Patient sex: F
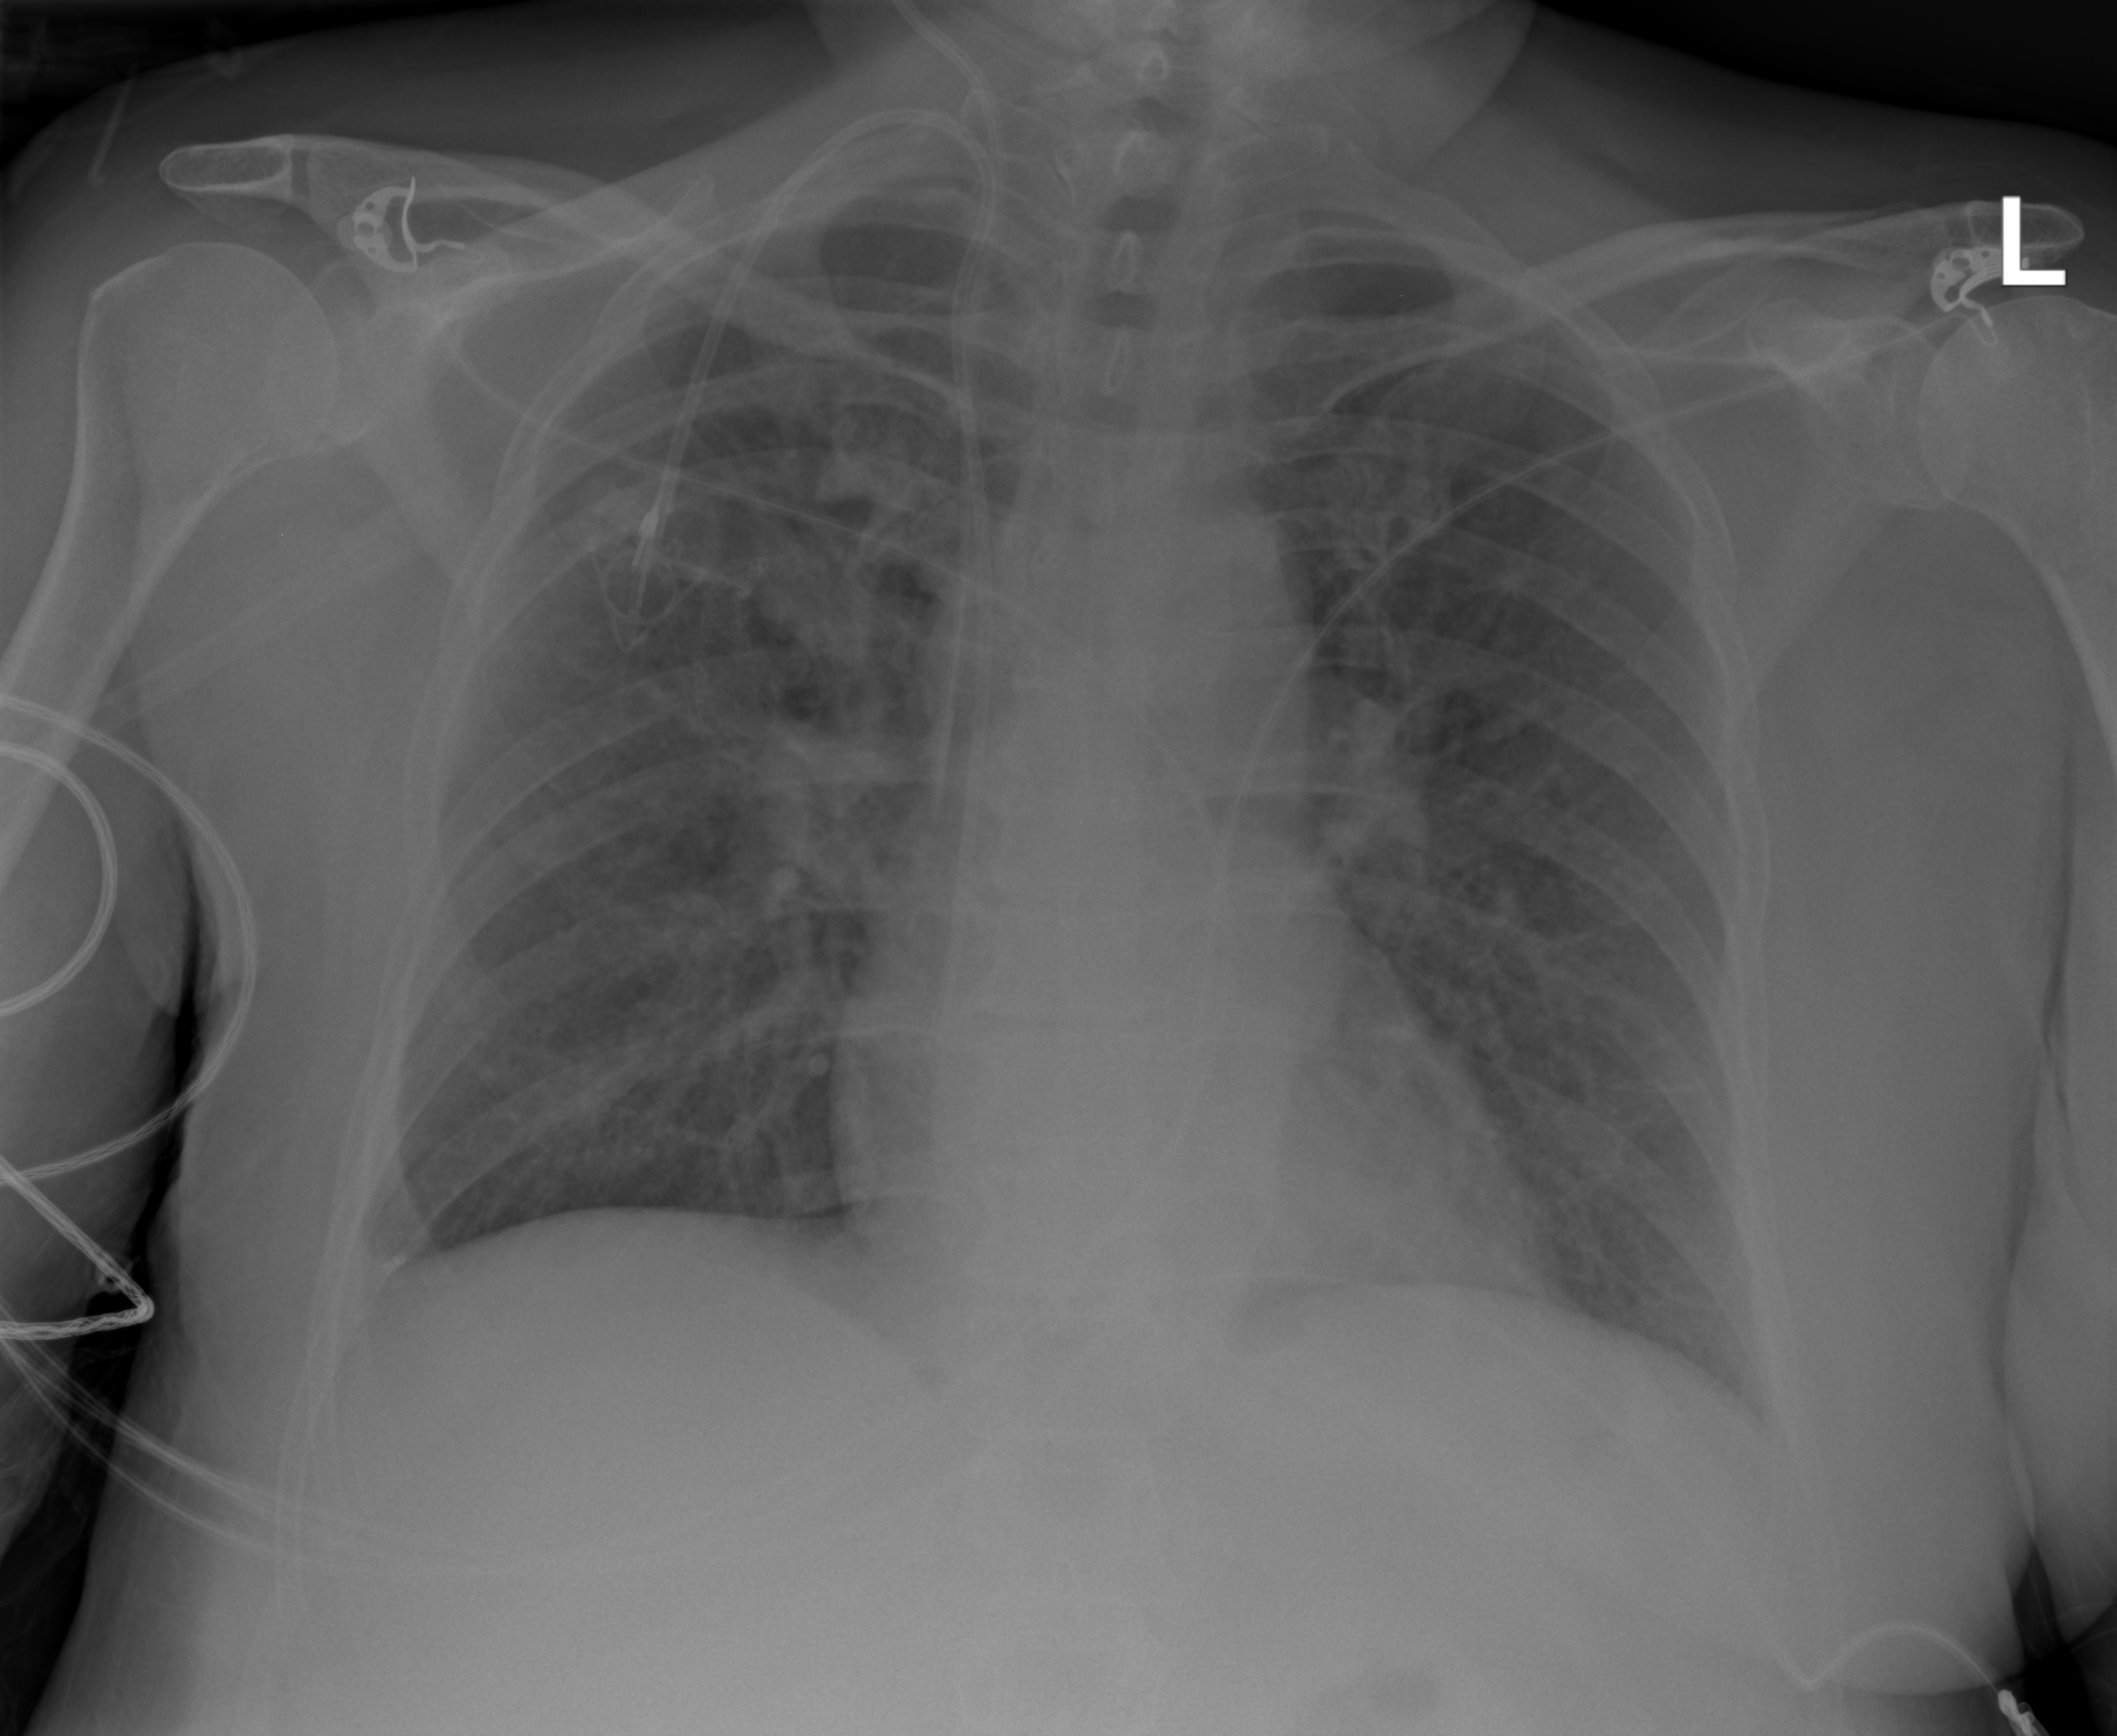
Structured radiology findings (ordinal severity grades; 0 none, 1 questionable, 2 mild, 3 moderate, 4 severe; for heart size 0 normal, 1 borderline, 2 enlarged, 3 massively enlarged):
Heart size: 0
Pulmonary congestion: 2
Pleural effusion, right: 0
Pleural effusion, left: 0
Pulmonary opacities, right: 2
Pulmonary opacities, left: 2
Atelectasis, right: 2
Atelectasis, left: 2